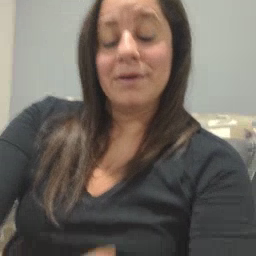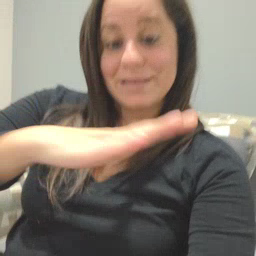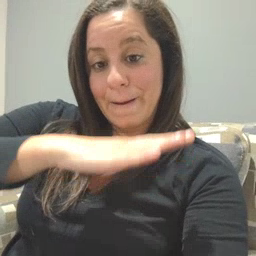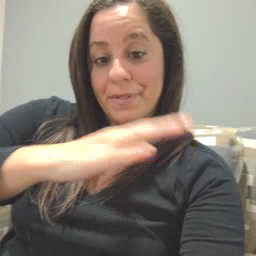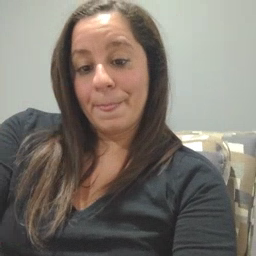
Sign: table